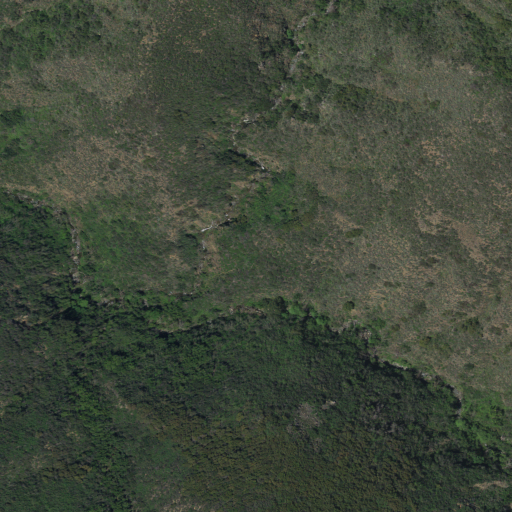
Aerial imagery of valley in California named Bear Trap Canyon containing shrub, evergreen forest, mixed forest, and woody wetlands